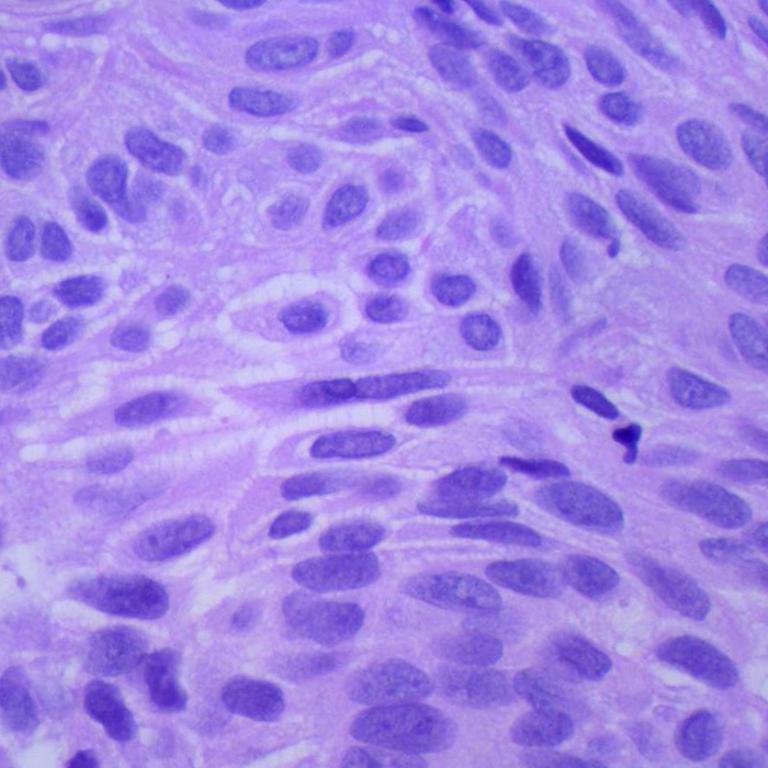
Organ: lung
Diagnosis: squamous carcinomas